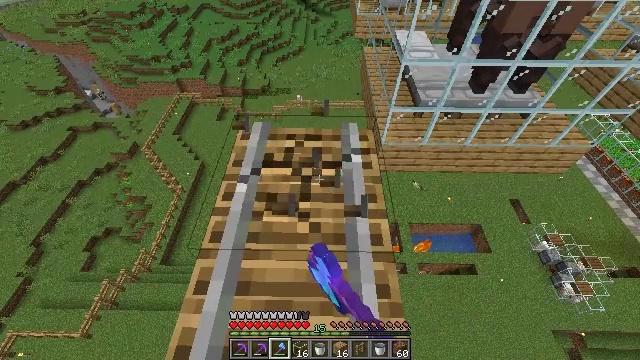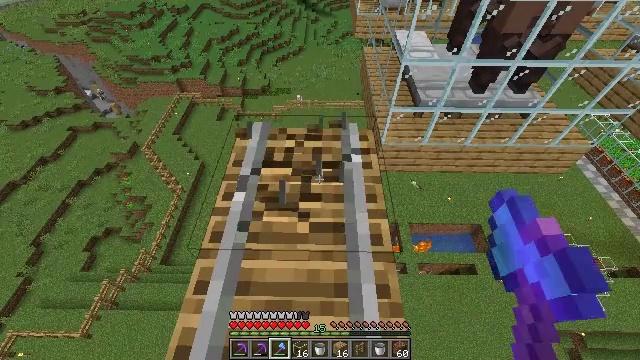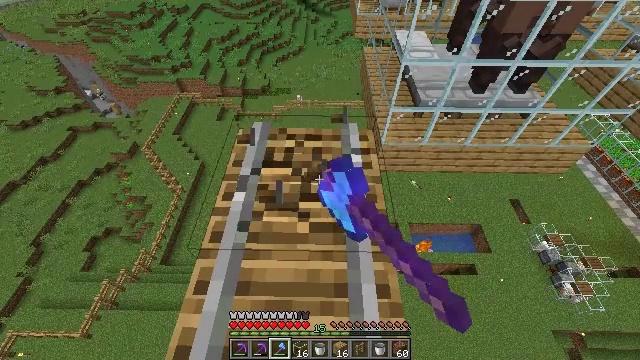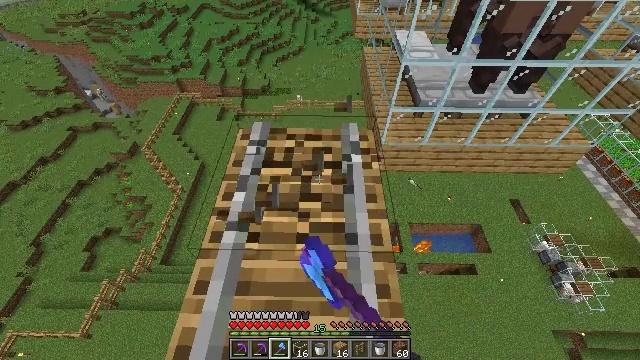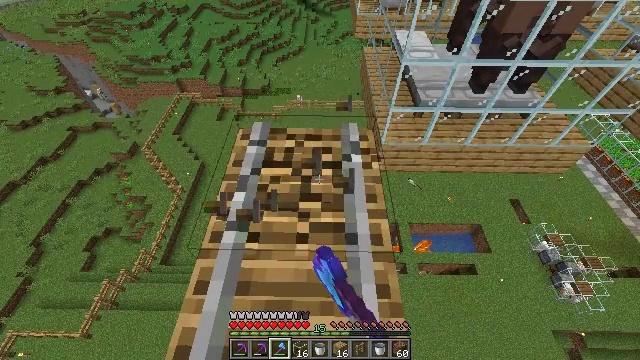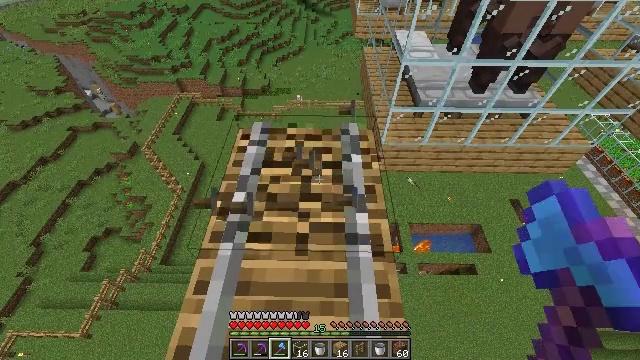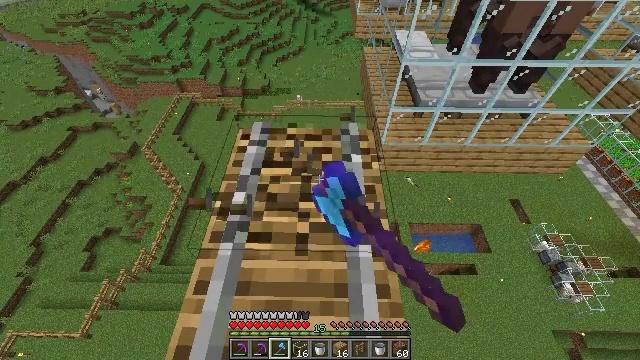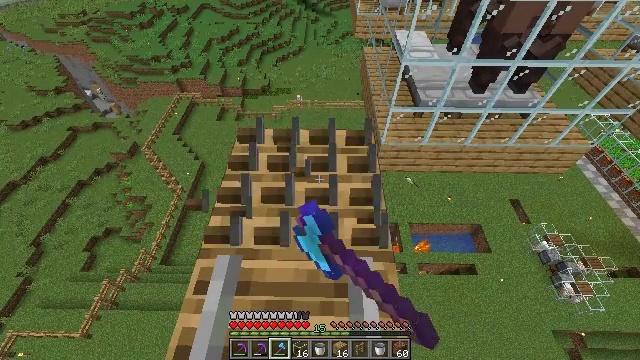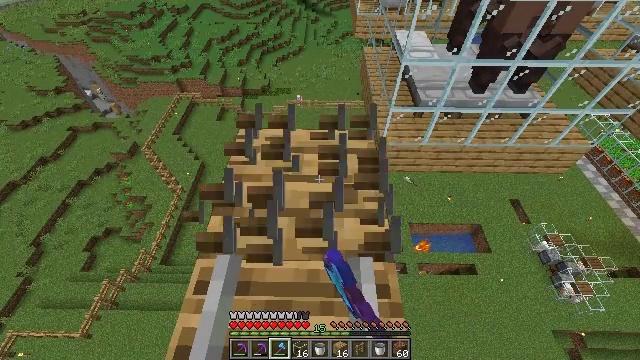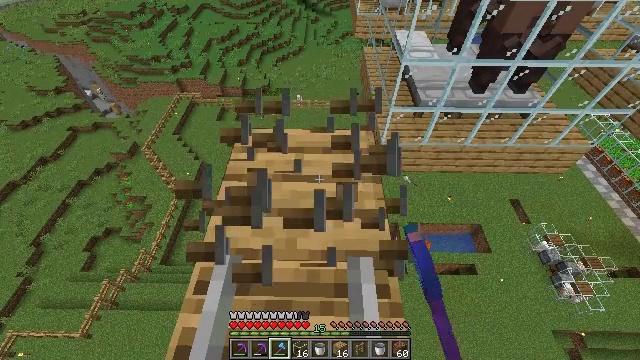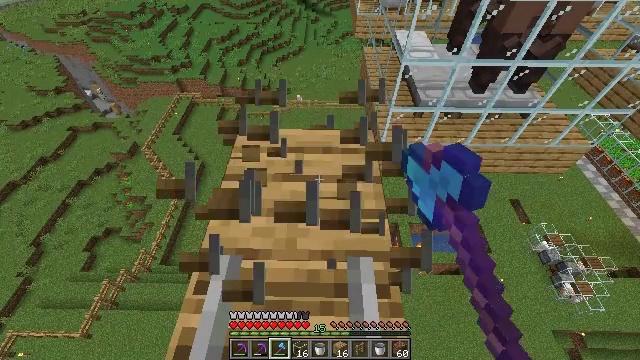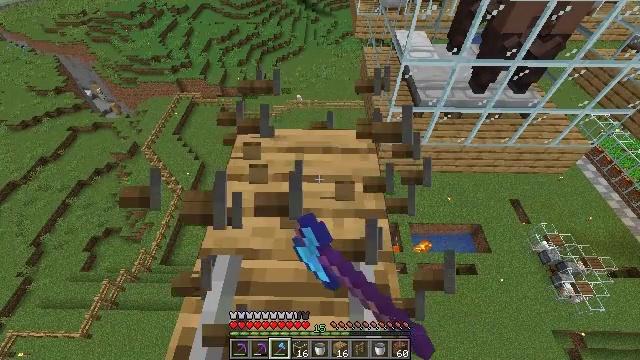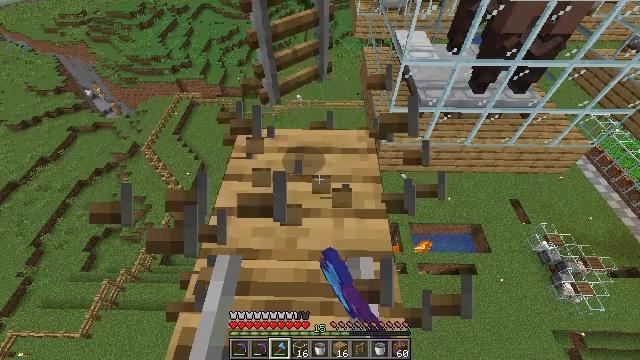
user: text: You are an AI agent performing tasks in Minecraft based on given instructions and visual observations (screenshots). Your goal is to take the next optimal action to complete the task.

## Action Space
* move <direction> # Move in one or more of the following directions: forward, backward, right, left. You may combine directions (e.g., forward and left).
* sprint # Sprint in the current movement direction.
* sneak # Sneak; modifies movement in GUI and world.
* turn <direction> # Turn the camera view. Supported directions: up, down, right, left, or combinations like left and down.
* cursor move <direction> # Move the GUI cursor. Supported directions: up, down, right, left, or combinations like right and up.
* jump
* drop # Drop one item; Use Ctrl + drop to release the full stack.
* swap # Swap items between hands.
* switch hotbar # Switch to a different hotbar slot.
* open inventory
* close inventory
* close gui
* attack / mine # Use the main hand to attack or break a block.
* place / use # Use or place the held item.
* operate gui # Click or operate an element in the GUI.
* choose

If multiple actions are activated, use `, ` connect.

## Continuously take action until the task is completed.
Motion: motion action
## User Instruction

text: Recycle the rail from an abandoned track.
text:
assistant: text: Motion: sneak, attack / mine
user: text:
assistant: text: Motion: sneak, attack / mine
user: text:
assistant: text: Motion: sneak, attack / mine
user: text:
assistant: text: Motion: sneak, attack / mine
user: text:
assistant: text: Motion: sneak, attack / mine
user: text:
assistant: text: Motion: sneak, attack / mine
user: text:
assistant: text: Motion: sneak, attack / mine
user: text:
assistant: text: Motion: sneak, attack / mine
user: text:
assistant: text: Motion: sneak, attack / mine
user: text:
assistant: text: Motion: sneak, attack / mine
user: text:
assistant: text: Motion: sneak, attack / mine
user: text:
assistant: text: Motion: sneak, attack / mine
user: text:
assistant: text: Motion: sneak, attack / mine